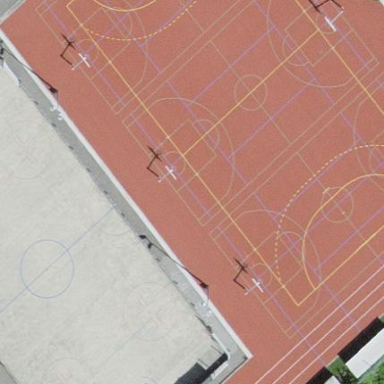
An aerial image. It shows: Multi-sport pitch with tartan surface for leisure activities.